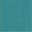
Piece: xx